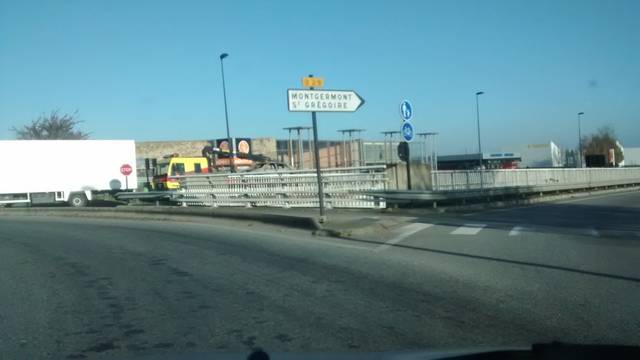
Region: France
Coordinates: 48.142, -1.769